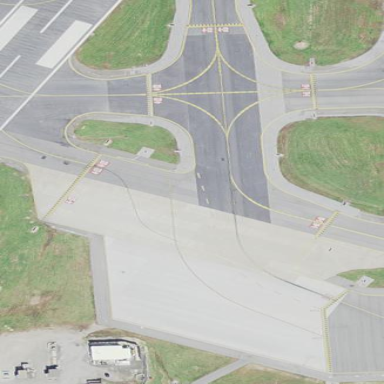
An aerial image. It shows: Apron at the airport.